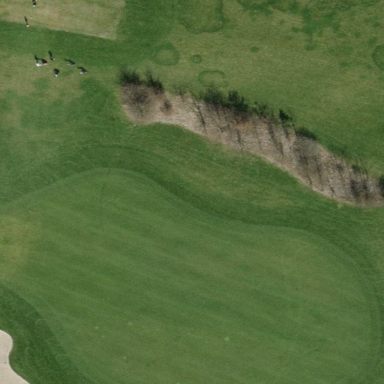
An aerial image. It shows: Golf fairway surrounded by grass.